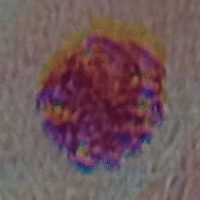
Label: prophase